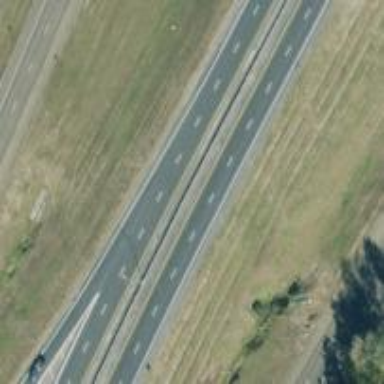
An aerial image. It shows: Motorway.